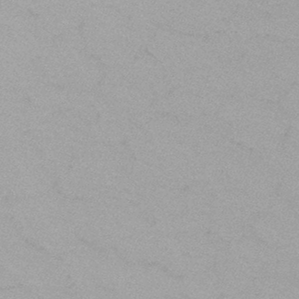
Label: frost